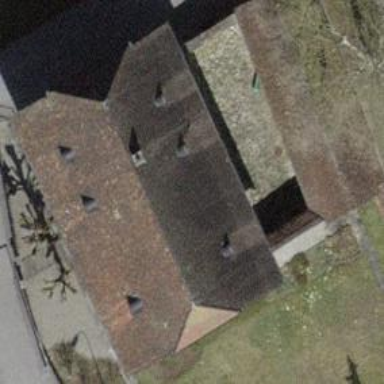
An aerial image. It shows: Museum.